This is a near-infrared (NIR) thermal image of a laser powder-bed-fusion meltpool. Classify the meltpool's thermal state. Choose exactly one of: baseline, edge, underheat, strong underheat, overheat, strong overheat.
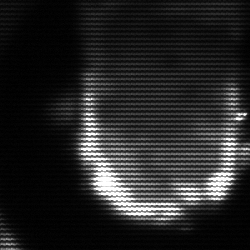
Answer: baseline